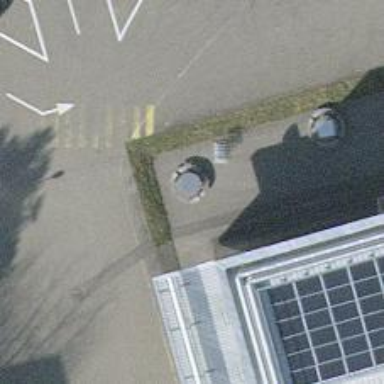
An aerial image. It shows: Picnic table located in leisure land area.